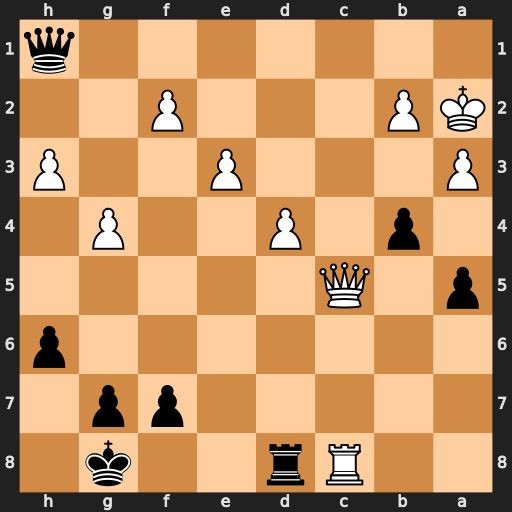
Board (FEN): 2Rr2k1/5pp1/7p/p1Q5/1p1P2P1/P3P2P/KP3P2/7q
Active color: b
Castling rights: -
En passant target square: -
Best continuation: b3+ Kxb3 Qb7+